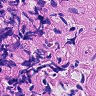
Metastatic tissue present: no